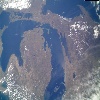
Label: land